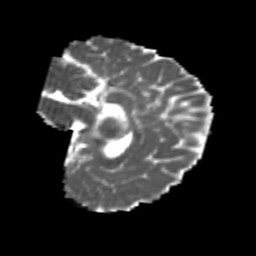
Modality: MD
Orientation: sagittal
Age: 24
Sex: female
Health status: healthy
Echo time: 0.074 s